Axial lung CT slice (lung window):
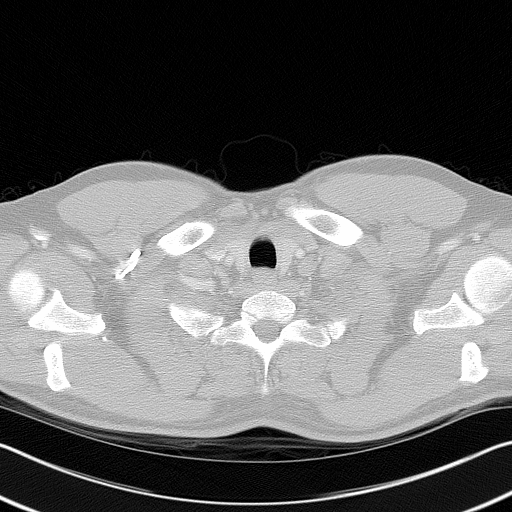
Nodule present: no